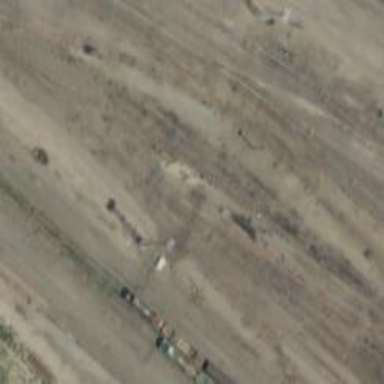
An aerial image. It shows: Railway siding for service.